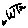
Label: bird